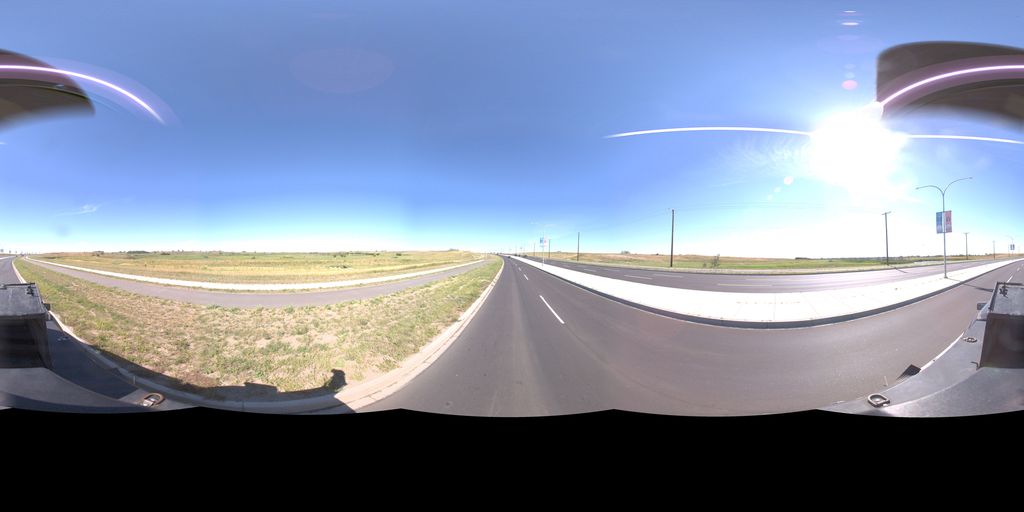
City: saskatoon